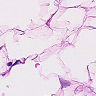
Metastatic tissue present: no